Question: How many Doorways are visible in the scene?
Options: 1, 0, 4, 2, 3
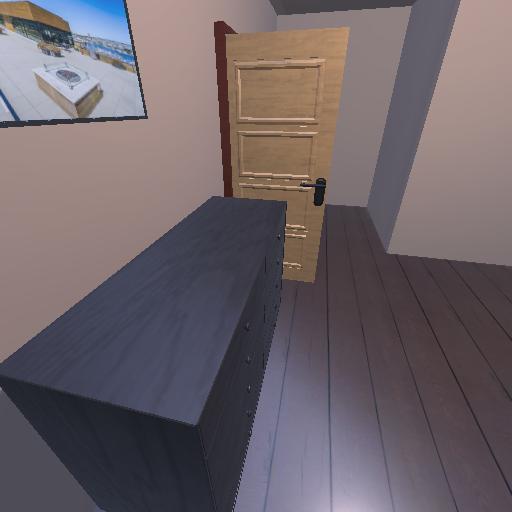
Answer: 1